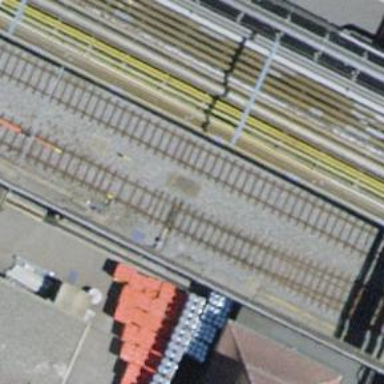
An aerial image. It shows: Railway switch.